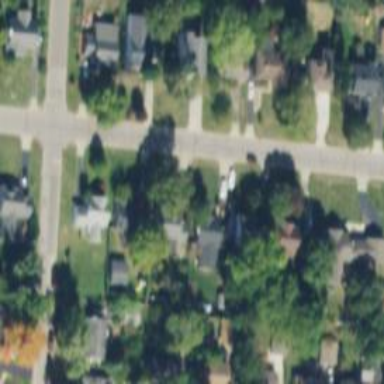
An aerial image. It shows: Residential driveway serving as service road.